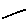
Label: line